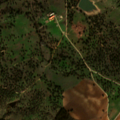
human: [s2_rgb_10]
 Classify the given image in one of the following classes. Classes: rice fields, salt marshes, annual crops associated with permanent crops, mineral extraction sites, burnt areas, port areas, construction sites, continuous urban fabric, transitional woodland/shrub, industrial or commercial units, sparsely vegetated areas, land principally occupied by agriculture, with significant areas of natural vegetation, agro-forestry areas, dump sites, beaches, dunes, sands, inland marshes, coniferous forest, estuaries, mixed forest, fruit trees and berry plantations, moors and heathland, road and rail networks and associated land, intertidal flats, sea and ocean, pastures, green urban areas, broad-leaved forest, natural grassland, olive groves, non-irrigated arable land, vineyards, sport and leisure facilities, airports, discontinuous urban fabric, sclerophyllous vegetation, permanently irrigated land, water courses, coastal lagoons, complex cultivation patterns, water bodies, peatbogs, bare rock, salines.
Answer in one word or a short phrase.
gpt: non-irrigated arable land, agro-forestry areas, transitional woodland/shrub